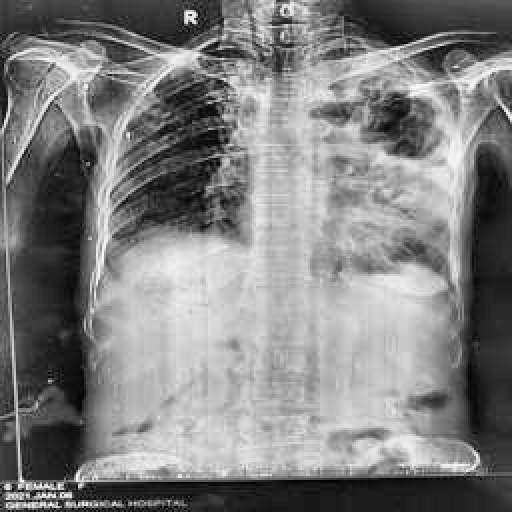
Finding: TUBERCULOSIS